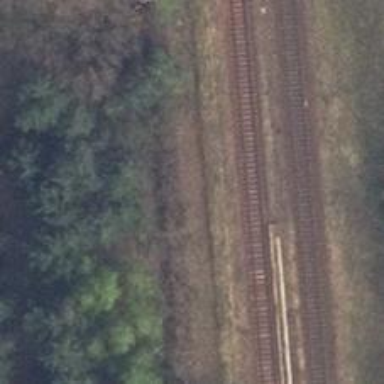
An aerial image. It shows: Abandoned railway siding.